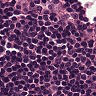
Metastatic tissue present: no